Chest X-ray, PA view. Patient: 39 years old, sex M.
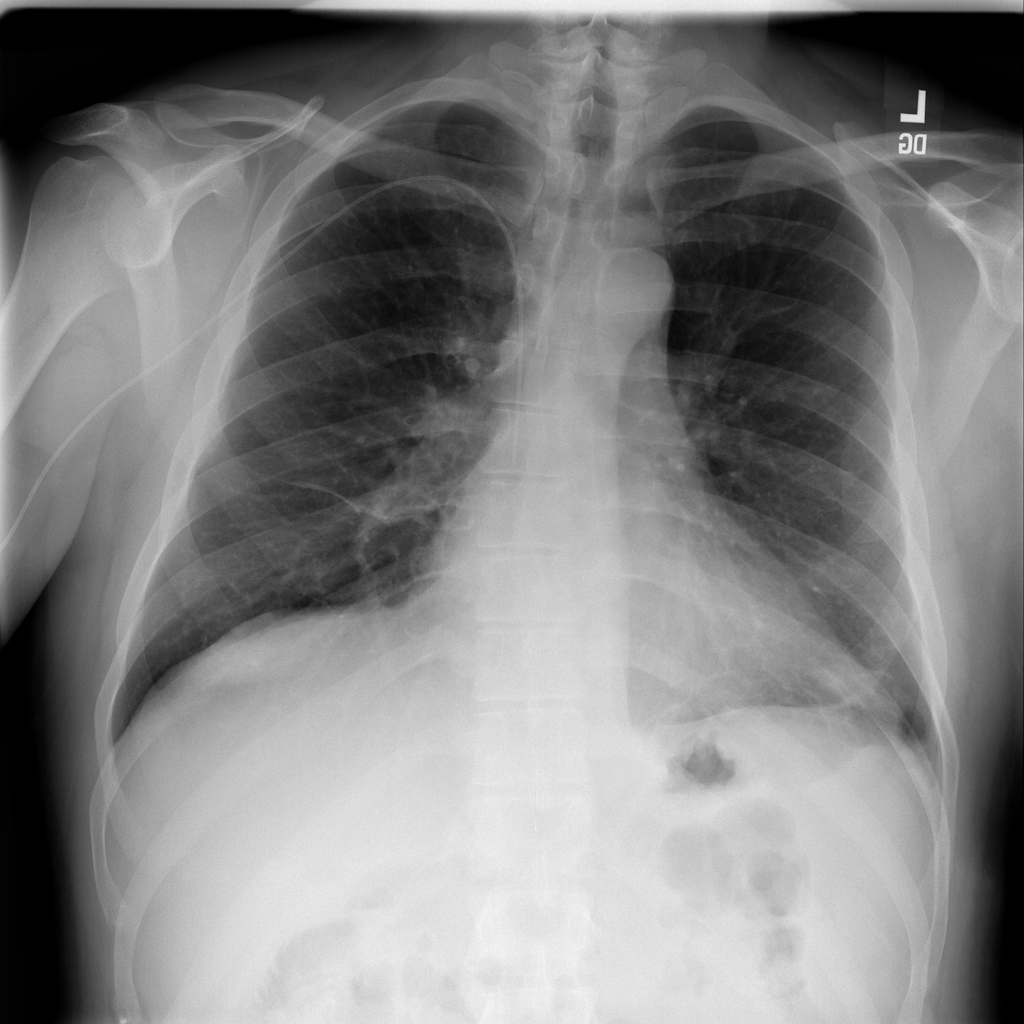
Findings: Atelectasis